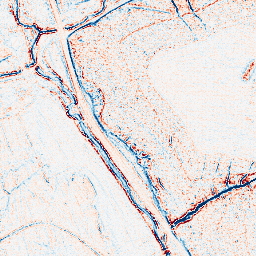
Category: edge_preserving
Decomposition family: bilateral
Decomposition parameters: d: 5
sigma_color: 25
sigma_space: 75
Upsampling method: sinc_blackman
Upsampling parameters: scale: 2
kernel_size: 4
Upsampling scale: 2